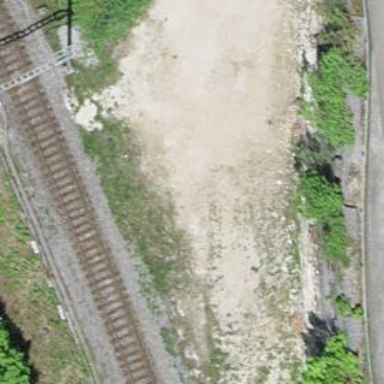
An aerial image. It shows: Abandoned railway spur.